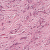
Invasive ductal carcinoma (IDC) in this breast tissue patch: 1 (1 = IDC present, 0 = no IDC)